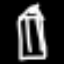
Label: pencil